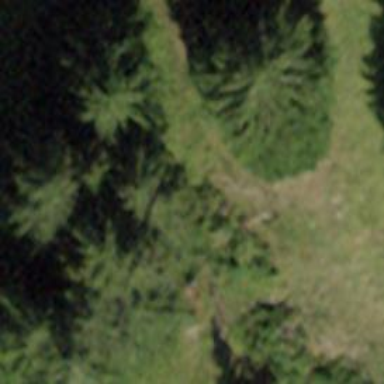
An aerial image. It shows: Forest area.